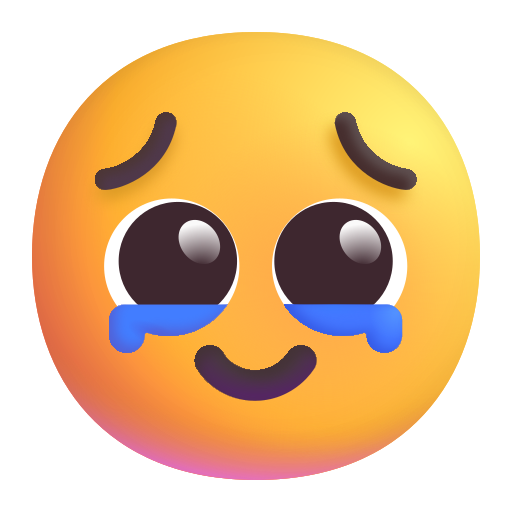
face holding back tears color